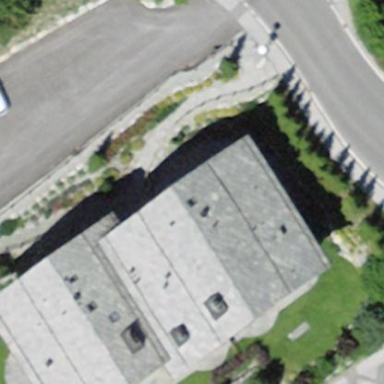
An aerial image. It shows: Part of building is shown in the image.